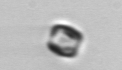
Label: Thalassiosira